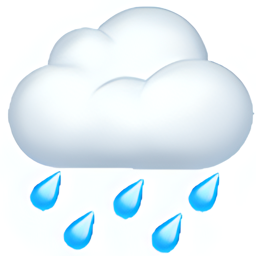
Name: cloud with rain
Emoji: 🌧
Group: Travel & Places
Sub-group: sky & weather